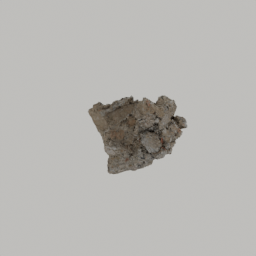
Label: architecture